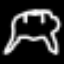
Label: frog